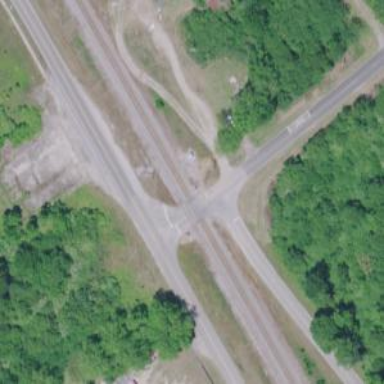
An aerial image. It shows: Railway level crossing.